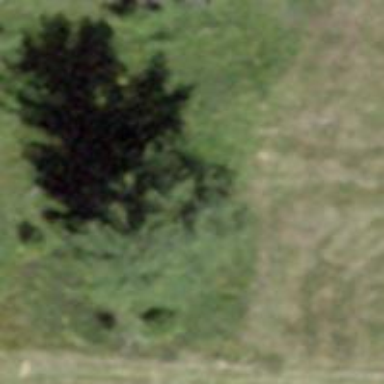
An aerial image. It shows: Single tag "natural: tree."